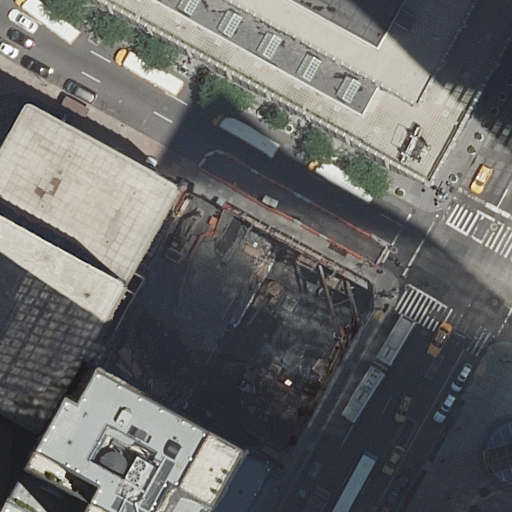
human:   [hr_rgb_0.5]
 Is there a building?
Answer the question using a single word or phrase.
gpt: yes

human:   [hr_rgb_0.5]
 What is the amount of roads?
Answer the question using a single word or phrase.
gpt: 4

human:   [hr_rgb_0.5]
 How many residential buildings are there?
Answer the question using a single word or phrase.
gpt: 3

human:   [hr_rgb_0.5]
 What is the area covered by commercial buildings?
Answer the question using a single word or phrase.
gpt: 28m2

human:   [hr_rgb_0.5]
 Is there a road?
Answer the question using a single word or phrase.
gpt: yes

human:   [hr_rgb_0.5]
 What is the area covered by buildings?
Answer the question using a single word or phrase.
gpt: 1776m2

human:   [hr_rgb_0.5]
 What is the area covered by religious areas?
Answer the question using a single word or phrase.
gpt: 0m2

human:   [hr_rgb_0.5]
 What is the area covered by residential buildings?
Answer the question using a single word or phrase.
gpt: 1747m2

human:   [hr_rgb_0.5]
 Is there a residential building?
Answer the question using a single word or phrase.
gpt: yes

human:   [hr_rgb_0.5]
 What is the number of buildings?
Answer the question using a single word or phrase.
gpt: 5

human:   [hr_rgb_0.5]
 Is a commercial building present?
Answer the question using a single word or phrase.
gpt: yes

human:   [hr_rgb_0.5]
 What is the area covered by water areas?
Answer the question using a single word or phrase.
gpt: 0m2

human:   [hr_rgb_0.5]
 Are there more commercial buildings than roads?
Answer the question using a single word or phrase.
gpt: no

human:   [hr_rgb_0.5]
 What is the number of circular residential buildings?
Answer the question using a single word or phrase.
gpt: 0

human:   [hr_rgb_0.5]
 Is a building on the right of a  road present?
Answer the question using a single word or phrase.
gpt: yes

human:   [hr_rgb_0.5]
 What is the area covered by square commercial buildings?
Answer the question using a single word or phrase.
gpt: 0m2

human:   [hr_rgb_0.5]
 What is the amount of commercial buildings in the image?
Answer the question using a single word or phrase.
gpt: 2

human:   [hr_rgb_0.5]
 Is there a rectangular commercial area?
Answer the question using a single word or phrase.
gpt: no

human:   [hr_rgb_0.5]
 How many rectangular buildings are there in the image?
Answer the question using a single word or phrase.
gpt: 3

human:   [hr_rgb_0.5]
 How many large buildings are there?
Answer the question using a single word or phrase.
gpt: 1

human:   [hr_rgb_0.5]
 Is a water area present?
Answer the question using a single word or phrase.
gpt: no

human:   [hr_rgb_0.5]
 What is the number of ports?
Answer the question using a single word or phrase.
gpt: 0

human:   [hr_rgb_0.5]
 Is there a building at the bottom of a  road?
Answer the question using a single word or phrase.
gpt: yes

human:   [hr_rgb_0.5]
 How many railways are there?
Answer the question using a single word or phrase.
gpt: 0

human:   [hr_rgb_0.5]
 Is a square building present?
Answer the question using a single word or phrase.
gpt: no

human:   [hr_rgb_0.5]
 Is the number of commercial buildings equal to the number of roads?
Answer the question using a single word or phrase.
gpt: no

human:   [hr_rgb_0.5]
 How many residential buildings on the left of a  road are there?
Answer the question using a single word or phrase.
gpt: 2

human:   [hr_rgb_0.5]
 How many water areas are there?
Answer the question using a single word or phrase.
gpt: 0

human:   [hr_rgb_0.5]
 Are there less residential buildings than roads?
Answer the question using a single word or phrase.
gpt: yes

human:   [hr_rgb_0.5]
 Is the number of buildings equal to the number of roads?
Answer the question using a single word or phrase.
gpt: no

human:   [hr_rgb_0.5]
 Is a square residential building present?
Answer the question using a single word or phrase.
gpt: no

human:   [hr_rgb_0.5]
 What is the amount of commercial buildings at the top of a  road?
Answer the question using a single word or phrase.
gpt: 1

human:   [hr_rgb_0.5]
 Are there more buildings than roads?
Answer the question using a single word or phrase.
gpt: yes

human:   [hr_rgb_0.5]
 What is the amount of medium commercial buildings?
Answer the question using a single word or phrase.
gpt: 0

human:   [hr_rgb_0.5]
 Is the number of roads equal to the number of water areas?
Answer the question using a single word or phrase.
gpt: no

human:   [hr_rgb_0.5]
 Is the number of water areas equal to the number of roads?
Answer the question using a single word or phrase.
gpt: no

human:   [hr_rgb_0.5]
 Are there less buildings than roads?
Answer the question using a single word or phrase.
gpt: no

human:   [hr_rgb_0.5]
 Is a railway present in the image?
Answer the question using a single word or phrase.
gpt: no

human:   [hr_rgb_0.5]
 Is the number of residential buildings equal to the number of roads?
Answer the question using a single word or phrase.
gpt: no

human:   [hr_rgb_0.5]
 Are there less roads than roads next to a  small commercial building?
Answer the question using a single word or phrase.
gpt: no

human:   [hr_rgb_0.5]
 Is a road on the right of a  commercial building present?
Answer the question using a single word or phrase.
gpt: yes

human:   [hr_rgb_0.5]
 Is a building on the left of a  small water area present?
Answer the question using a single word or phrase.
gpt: no

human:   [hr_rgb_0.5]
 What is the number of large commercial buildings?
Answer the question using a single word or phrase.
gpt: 0

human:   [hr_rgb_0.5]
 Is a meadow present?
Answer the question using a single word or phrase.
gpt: no

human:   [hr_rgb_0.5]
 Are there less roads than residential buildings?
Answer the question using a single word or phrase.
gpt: no

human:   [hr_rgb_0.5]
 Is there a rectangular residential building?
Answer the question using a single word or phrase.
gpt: yes

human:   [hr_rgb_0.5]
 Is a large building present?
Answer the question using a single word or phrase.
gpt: yes

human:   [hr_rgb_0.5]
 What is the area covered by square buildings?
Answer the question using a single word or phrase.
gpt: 0m2

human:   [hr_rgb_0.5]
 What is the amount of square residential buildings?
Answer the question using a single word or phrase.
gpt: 0

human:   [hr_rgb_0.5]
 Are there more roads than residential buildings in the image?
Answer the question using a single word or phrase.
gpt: yes

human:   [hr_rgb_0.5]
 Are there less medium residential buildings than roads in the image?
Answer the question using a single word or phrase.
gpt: yes

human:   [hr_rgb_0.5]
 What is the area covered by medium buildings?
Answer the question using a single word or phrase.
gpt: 0m2

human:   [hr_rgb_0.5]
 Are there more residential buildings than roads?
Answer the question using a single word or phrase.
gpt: no

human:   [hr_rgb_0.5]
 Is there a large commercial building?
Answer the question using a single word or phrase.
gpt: no

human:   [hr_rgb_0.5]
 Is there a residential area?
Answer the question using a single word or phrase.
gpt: no

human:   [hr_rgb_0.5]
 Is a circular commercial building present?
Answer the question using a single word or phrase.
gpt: no

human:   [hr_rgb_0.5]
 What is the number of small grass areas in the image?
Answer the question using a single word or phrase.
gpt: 0

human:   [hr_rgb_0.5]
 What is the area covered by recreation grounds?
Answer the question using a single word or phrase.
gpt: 0m2

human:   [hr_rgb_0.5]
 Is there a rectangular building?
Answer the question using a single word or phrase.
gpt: yes

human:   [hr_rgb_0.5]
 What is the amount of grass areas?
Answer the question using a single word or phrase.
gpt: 0

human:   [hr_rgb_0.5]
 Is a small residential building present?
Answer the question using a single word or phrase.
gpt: yes

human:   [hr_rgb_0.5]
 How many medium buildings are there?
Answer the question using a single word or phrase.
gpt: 0

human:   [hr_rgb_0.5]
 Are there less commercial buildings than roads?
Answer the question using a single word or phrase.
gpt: yes

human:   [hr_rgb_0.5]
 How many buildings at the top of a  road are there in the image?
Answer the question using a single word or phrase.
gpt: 1